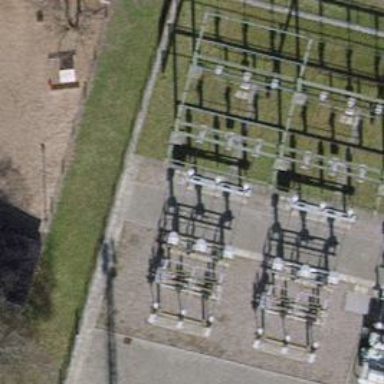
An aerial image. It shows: Insulator used in power systems.